Question: I'm using <URL> and I need to extract individual chapters in a PDF file as a separate PDF files.
The first page (maybe the second page as well) contains TOC (Table Of Contents) and I need to split the rest of the PDF pages based on it:

Also, those PDF documents that are split, should be named as the chapters they contains.
I can split the PDF based on the number of pages for each document (I figured that out using <URL>:
'''
using (var source = PdfDocument.Load("Chapters.pdf"))
{
int pagesPerSplit = 3;
int count = source.Pages.Count;
for (int index = 1; index < count; index += pagesPerSplit)
{
using (var destination = new PdfDocument())
{
for (int splitIndex = 0; splitIndex < pagesPerSplit; splitIndex++)
destination.Pages.AddClone(source.Pages[index + splitIndex]);
destination.Save("Chapter " + index + ".pdf");
}
}
}
'''
But I can't figure out how to read and process that TOC and incorporate the chapters splitting base on its items.
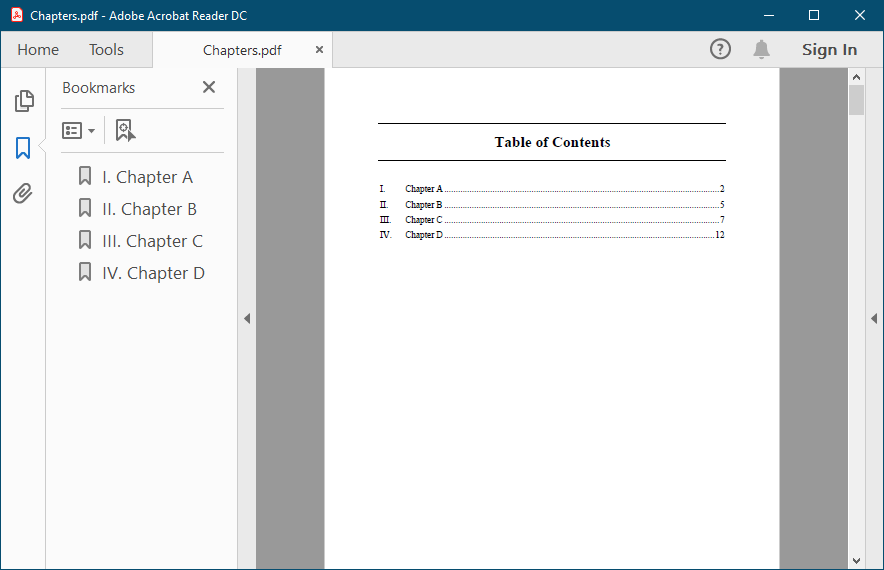
Answer: You should iterate through the document's bookmarks (<URL> and split it based on the bookmark destination pages.
For instance, try this:
'''
using (var source = PdfDocument.Load("Chapters.pdf"))
{
PdfOutlineCollection outlines = source.Outlines;
PdfPages pages = source.Pages;
Dictionary<PdfPage, int> pageIndexes = pages
.Select((page, index) => new { page, index })
.ToDictionary(item => item.page, item => item.index);
for (int index = 0, count = outlines.Count; index < count; ++index)
{
PdfOutline outline = outlines[index];
PdfOutline nextOutline = index + 1 < count ? outlines[index + 1] : null;
int pageStartIndex = pageIndexes[outline.Destination.Page];
int pageEndIndex = nextOutline != null ?
pageIndexes[nextOutline.Destination.Page] :
pages.Count;
using (var destination = new PdfDocument())
{
while (pageStartIndex < pageEndIndex)
{
destination.Pages.AddClone(pages[pageStartIndex]);
++pageStartIndex;
}
destination.Save($"{outline.Title}.pdf");
}
}
}
'''
Note, from the screenshot it seems that your chapter bookmarks include the order's number (roman numerals). If needed, you can easily remove those with something like this:
'''
destination.Save($"{outline.Title.Substring(outline.Title.IndexOf(' ') + 1)}.pdf");
'''